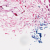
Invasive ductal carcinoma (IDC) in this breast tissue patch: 0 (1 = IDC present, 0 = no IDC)